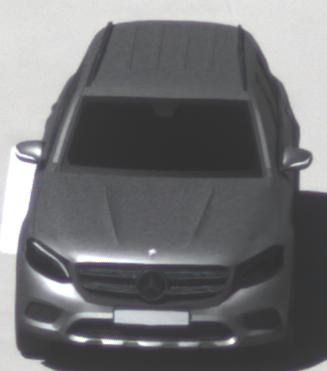
Make: Mercedes-Benz
Model: GLC 250
Detailed model: GLC (253)
Model produced from: 2015/09
Model produced until: 2018/05
Doors: 5
Color: gray
Road condition: dry road
Daytime: midday
Contrast: high contrast